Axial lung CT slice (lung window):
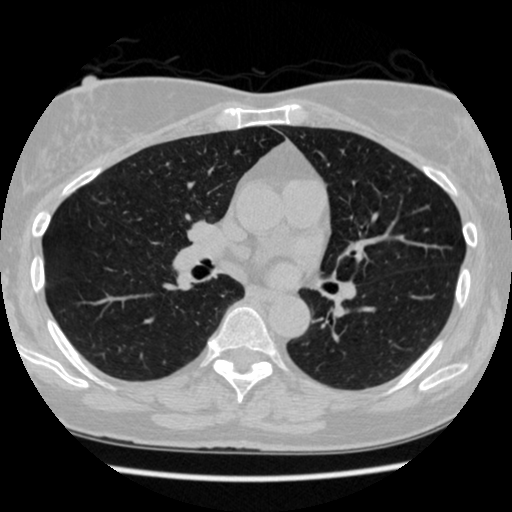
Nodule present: no